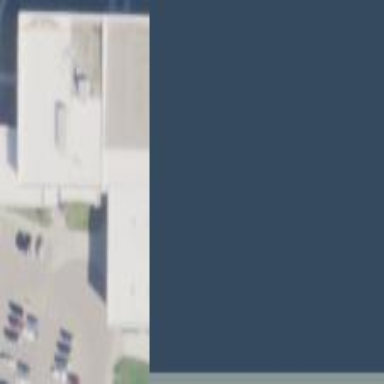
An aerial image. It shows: School building located near fitness center.